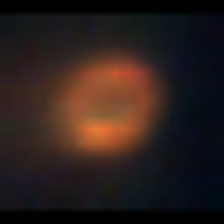
Taxon: NanoPlankton
Group: Other